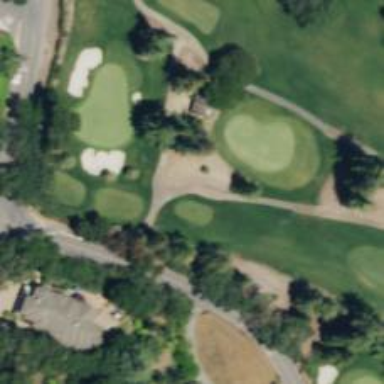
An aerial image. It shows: Golf cartpath that is also road path.